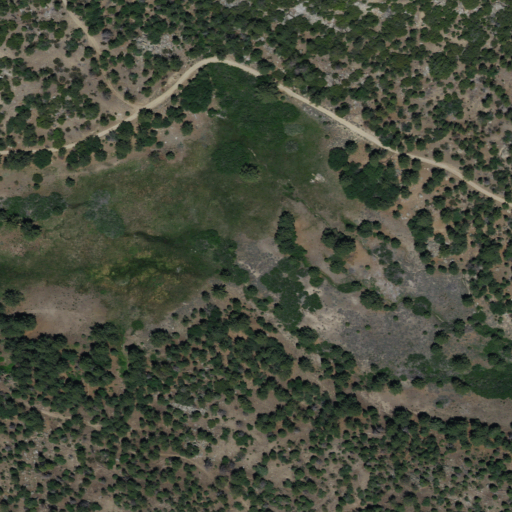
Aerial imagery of plain(s) in California named Mace Meadow containing evergreen forest, shrub, herbaceous wetlands, and woody wetlands